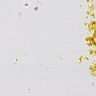
Metastatic tissue present: no